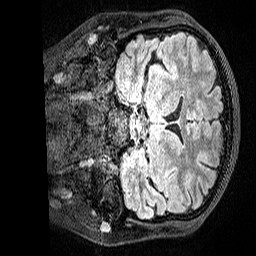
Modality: FLAIR
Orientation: coronal
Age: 21
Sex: female
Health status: healthy
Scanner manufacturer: siemens
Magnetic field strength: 3 T
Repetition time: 5 s
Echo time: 0.388 s